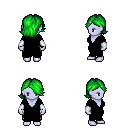
a pixel art fantasy rpg character, female body template, dark elf, purple skin, black robe, gold greaves, green swoop hairstyle, white cloth bracers, four views (front, back, left, right), 2x2 character sprite sheet, small pixel art, hard edges, no anti-aliasing